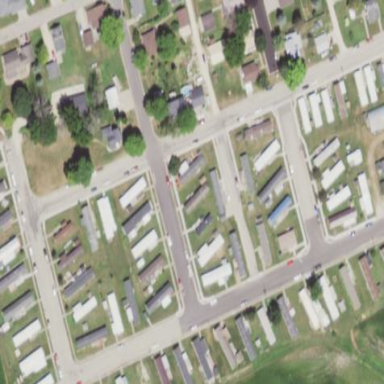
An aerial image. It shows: Residential area known as trailer park.